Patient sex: M
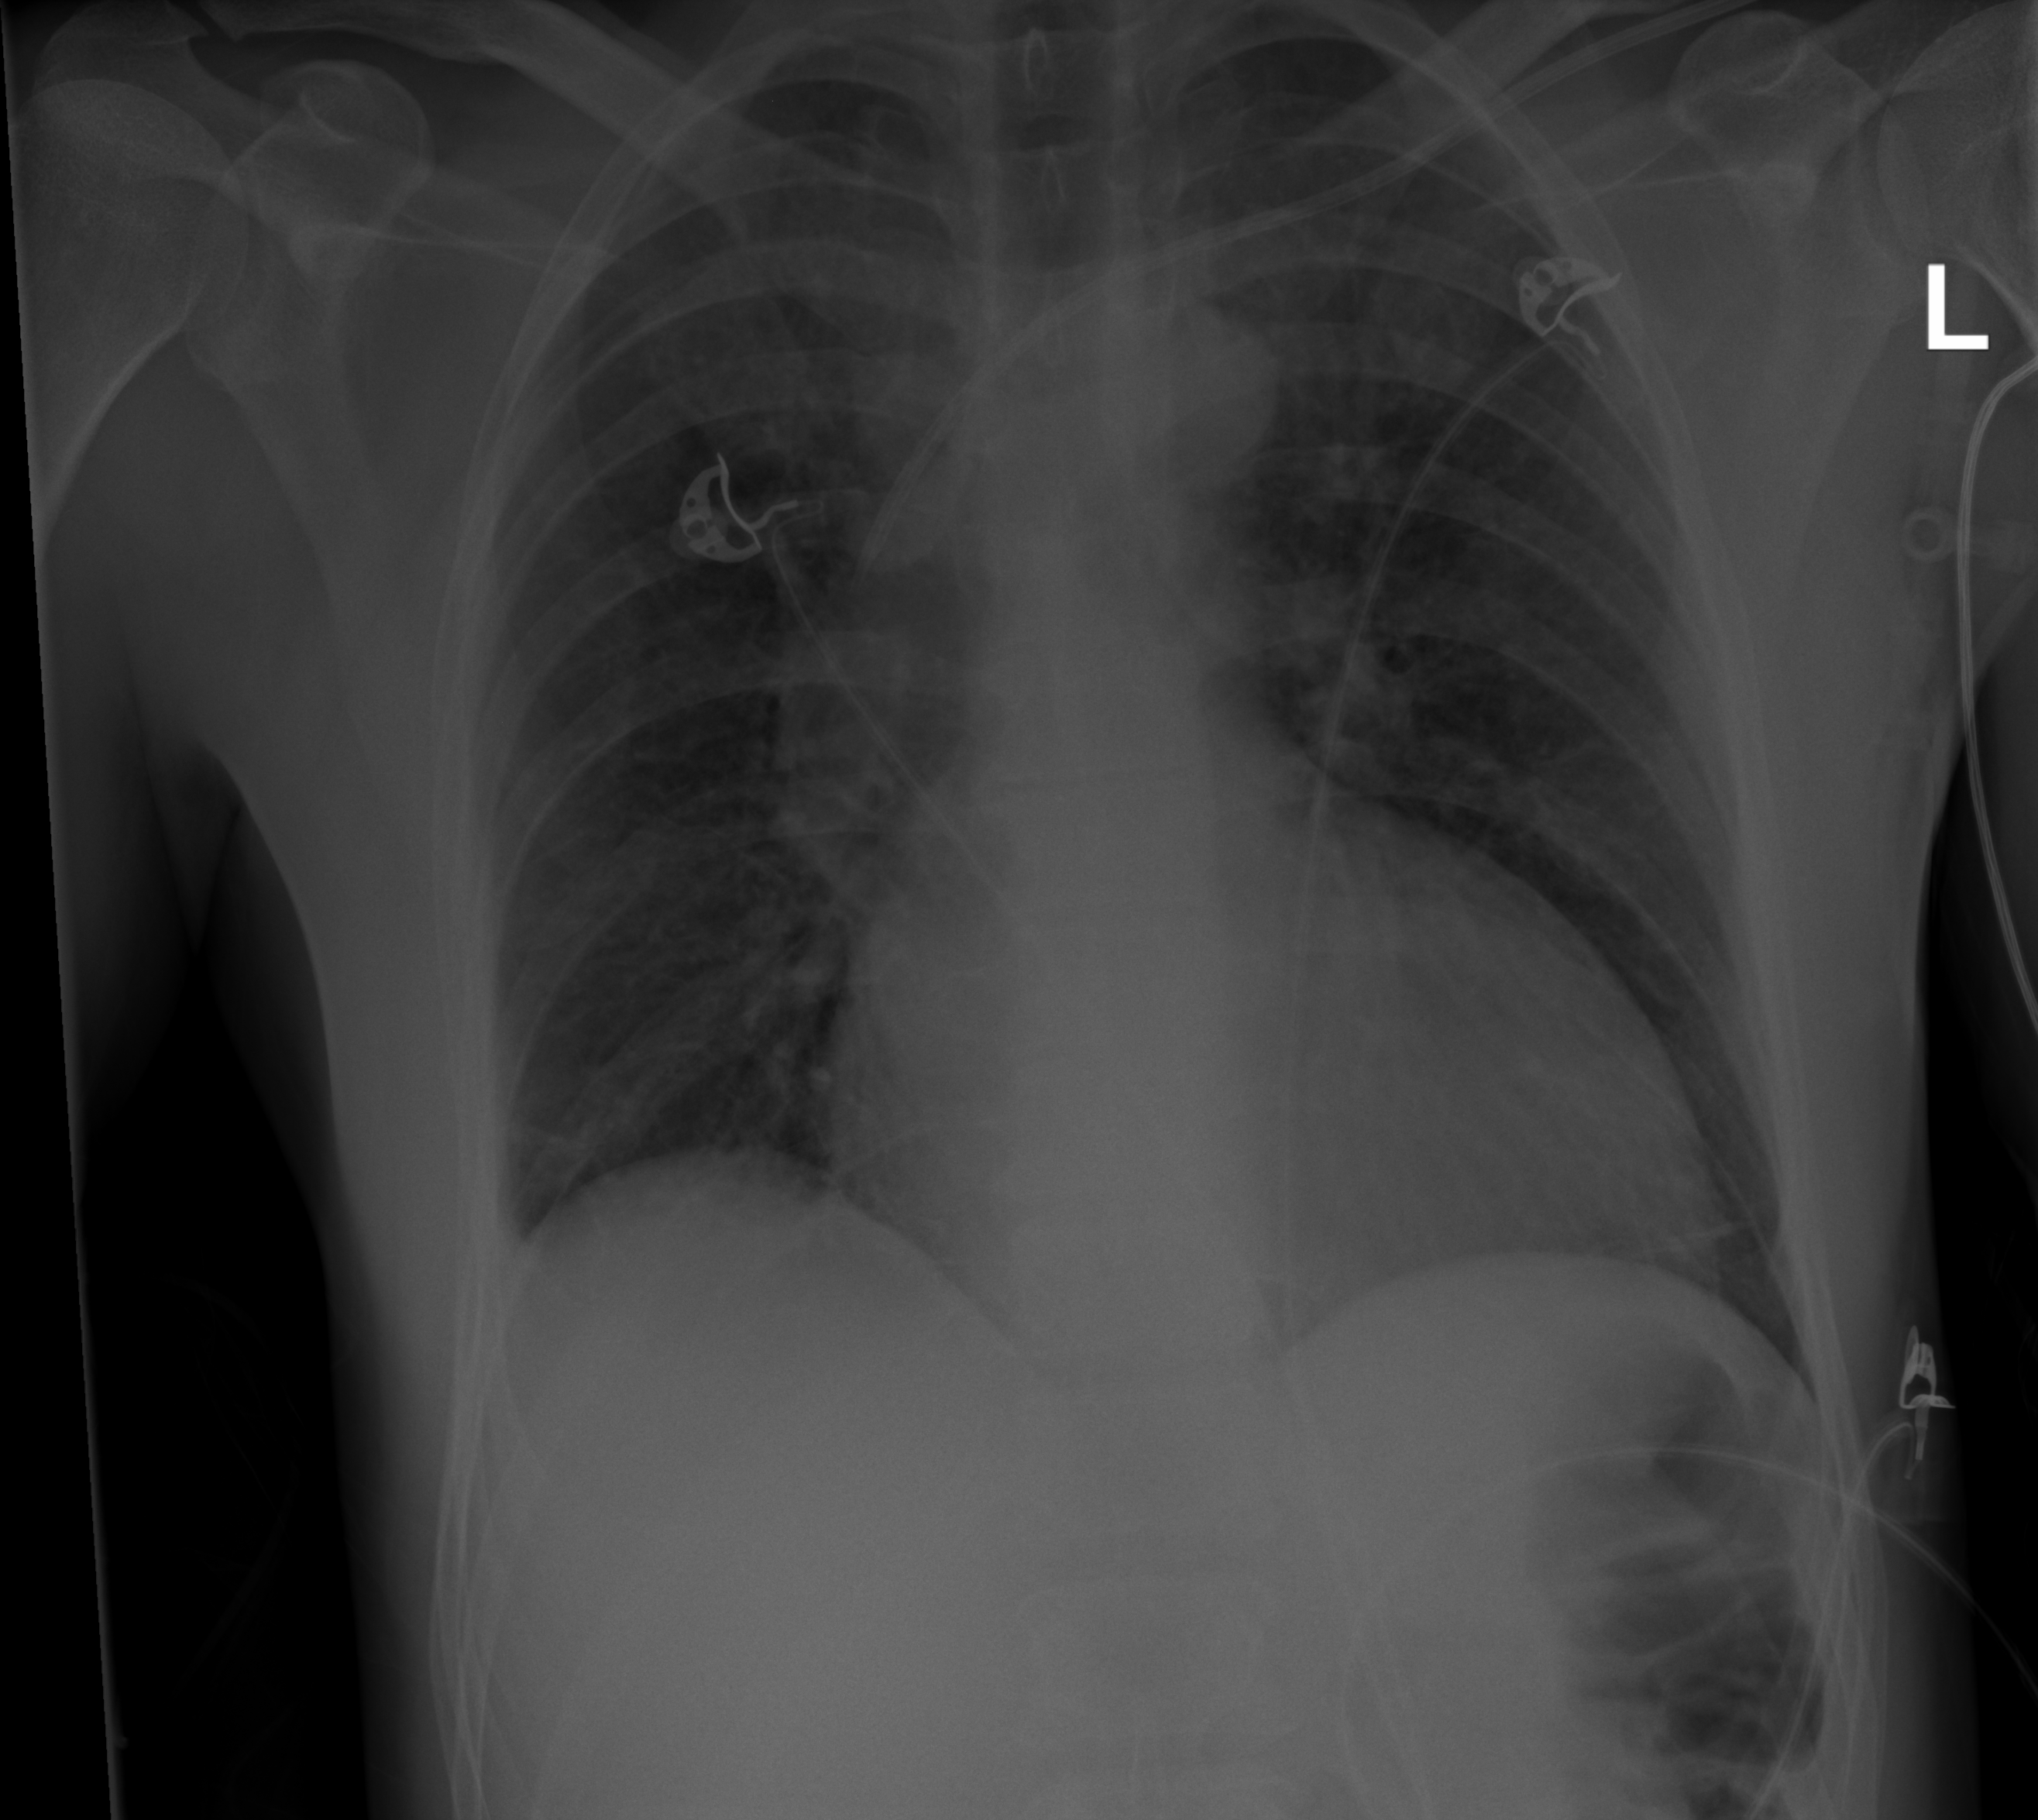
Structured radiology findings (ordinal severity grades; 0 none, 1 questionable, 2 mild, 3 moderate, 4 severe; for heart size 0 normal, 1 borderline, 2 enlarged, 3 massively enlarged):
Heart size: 2
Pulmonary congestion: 0
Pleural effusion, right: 1
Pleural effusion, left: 0
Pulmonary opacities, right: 2
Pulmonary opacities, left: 0
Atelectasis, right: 2
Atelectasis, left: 2